二年级 · 组合数学

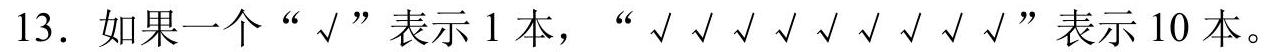
答案: \times$
解析: ：分析：（1）由点 $\mathrm{A}$ 在抛物线上, 将 $\mathrm{A}$ 点坐标代入, 求出参数 $\mathrm{P}$, 求解即可 (2) 由于 $F(8,0)$ 是 $\triangle A B C$ 的重心, 则重心与焦点重合, 由重心坐标公式可求 $M$ 是 $B C$ 的中点。

(3) 由于线段 $\mathrm{BC}$ 的中点 $\mathrm{M}$ 不在 $x$ 轴上, 所以 $\mathrm{BC}$ 所在的直线不垂直于 $x$ 轴. 设 $\mathrm{BC}$ 所在直线的方程为: $y+4=k(x-11)(k \neq 0)$, 解出 $k$ 即可。